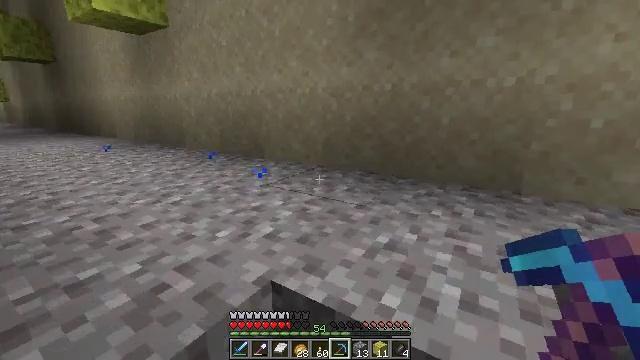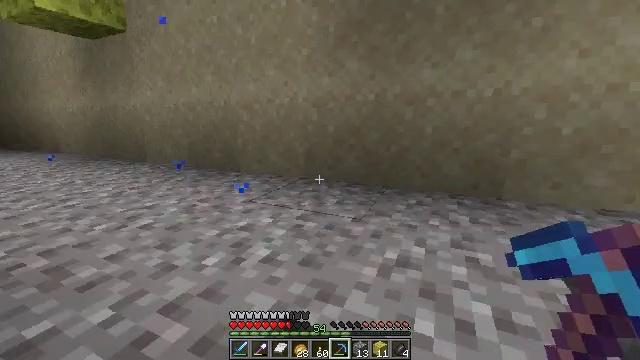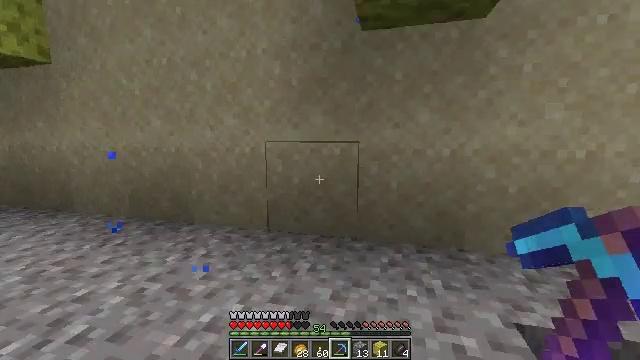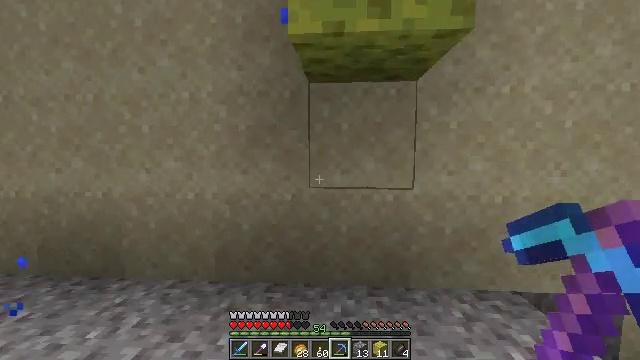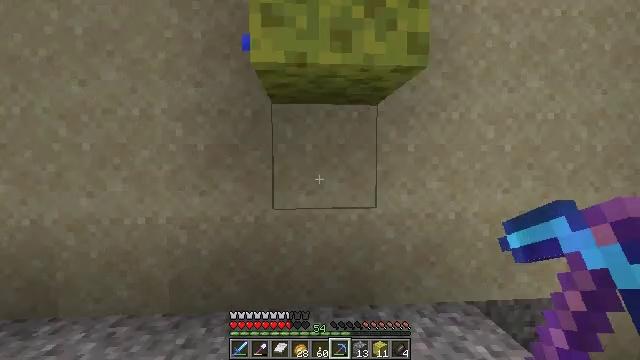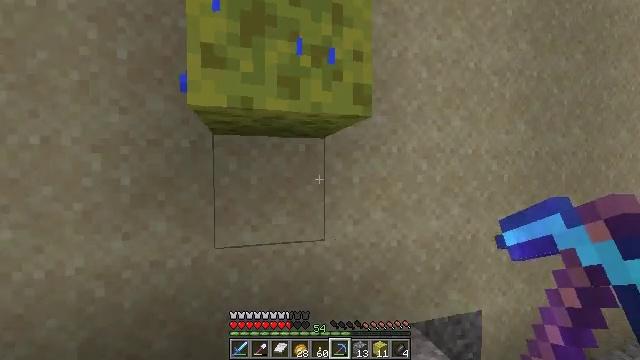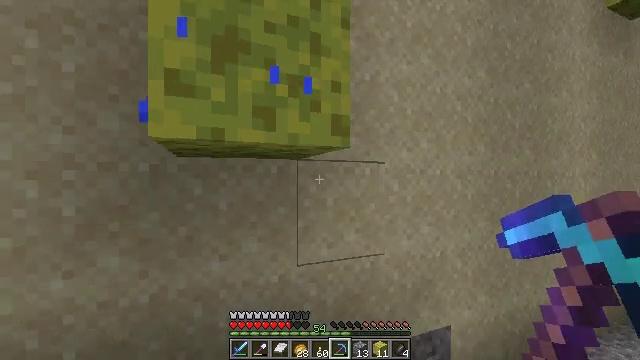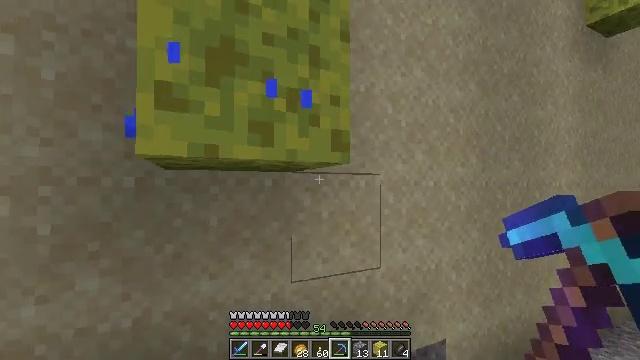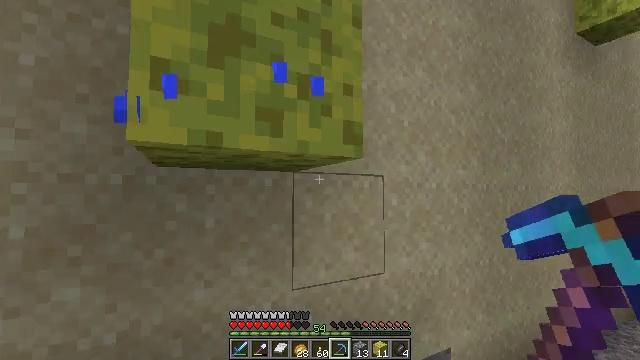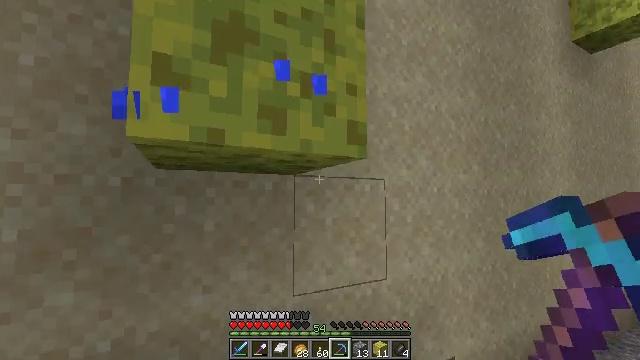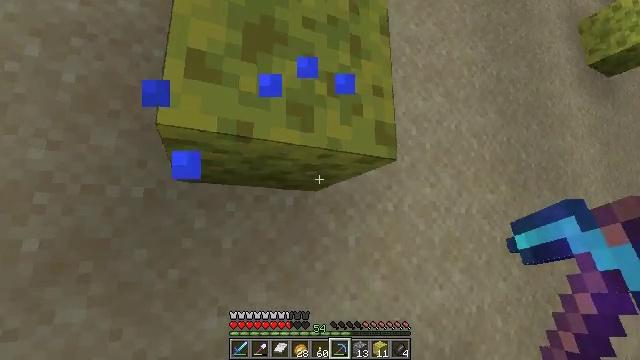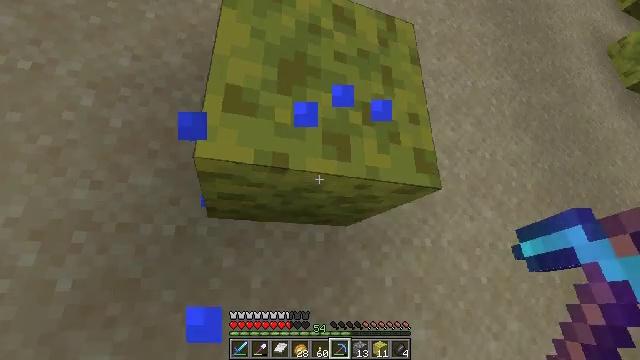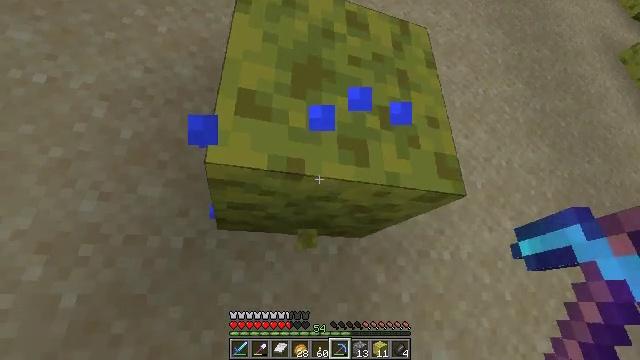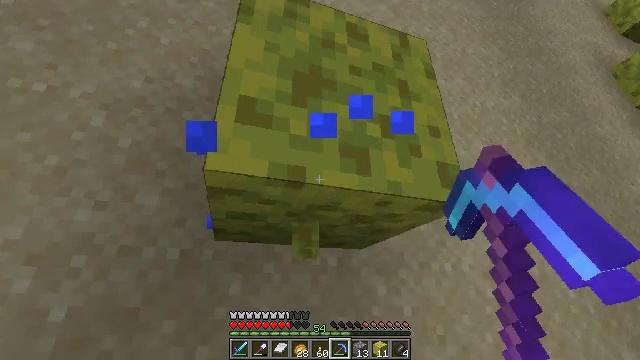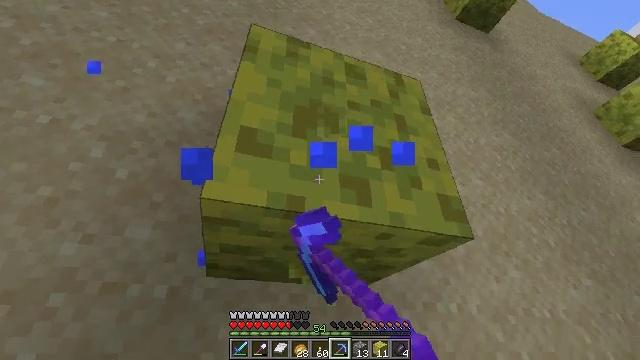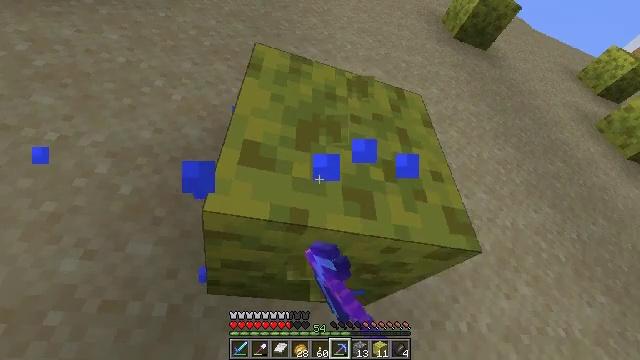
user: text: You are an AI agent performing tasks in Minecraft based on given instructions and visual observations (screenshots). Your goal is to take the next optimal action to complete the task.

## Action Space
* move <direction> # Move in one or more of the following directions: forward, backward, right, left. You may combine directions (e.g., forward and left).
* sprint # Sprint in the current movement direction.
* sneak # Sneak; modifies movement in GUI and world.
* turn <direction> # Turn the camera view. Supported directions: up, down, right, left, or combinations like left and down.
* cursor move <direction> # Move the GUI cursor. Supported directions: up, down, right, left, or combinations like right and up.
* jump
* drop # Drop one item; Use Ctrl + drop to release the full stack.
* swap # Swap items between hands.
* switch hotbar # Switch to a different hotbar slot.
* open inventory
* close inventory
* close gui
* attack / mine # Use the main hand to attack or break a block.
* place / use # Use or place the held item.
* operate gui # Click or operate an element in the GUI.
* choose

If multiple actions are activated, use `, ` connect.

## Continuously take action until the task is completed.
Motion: motion action
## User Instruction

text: Destroy the wet sponge to pick it up.
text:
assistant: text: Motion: move forward and move left, turn right and up
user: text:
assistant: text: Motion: move forward and move left, turn right and up, jump
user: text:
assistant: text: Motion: move forward and move left, turn right and up, jump
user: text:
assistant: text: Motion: move forward and move left, turn right and up, jump
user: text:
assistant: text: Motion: move forward and move left, turn right and up, jump
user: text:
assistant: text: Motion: move forward and move left, turn right and up
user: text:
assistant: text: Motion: move forward and move left, turn right and up
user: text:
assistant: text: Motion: move forward, turn right and up
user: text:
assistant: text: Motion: turn up
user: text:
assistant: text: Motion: turn left and up
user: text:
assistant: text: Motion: turn left and up
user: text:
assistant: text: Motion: turn left and up, attack / mine
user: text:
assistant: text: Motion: turn up, attack / mine
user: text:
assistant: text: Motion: turn up, attack / mine
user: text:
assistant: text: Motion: turn up, attack / mine
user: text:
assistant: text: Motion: turn up, attack / mine
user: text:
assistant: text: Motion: attack / mine
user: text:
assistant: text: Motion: attack / mine
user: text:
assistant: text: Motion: attack / mine
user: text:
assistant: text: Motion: attack / mine
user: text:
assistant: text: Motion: attack / mine
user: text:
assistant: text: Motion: attack / mine
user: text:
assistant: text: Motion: attack / mine
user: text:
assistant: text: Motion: attack / mine
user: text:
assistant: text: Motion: attack / mine
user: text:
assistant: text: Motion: attack / mine
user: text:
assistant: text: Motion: attack / mine
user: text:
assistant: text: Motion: attack / mine
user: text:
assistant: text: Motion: attack / mine
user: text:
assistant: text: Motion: attack / mine